Current action and preconditions to check: path_clear

Your task: For each precondition in the list above, predict whether it will hold at this action.

Consider the current scene as observed from the mobile robot's camera, and analyze the predicted future states of all dynamic agents (e.g., people, animals, vehicles, or any moving entities) within the NEXT SECOND.

IMPORTANT: Only answer "very likely" if you are absolutely certain—based on strong, clear evidence—that a dynamic agent will violate the precondition in the predicted future state. Do NOT answer "very likely" for unlikely, ambiguous, or low-probability risks.

Ask yourself for each precondition: Is there a high probability, with clear and convincing evidence, that the predicted future states of any dynamic agent will interfere with the predicted future state of the currently executing action within the NEXT SECOND, causing that precondition to fail?

Assess the risk level based on these predictions. Use "likely" or "very likely" if motions create a clear risk of interference.

Use "neutral" or "improbable" if agents are nearby but their predicted paths are clearly diverging or non-conflicting.

Failure Risk Categories: "very improbable", "improbable", "neutral", "likely", "very likely"

Answer Format: Output ONLY the probability_of_failure value from these categories: "very improbable", "improbable", "neutral", "likely", "very likely"

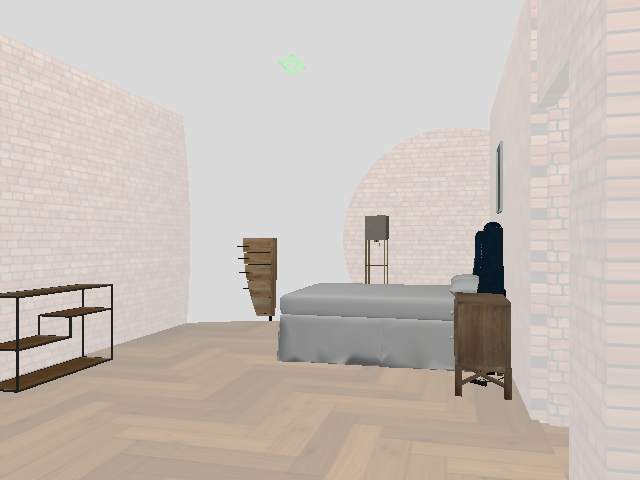

Answer: very improbable